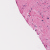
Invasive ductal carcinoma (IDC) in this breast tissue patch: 0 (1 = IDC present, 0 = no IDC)